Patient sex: F
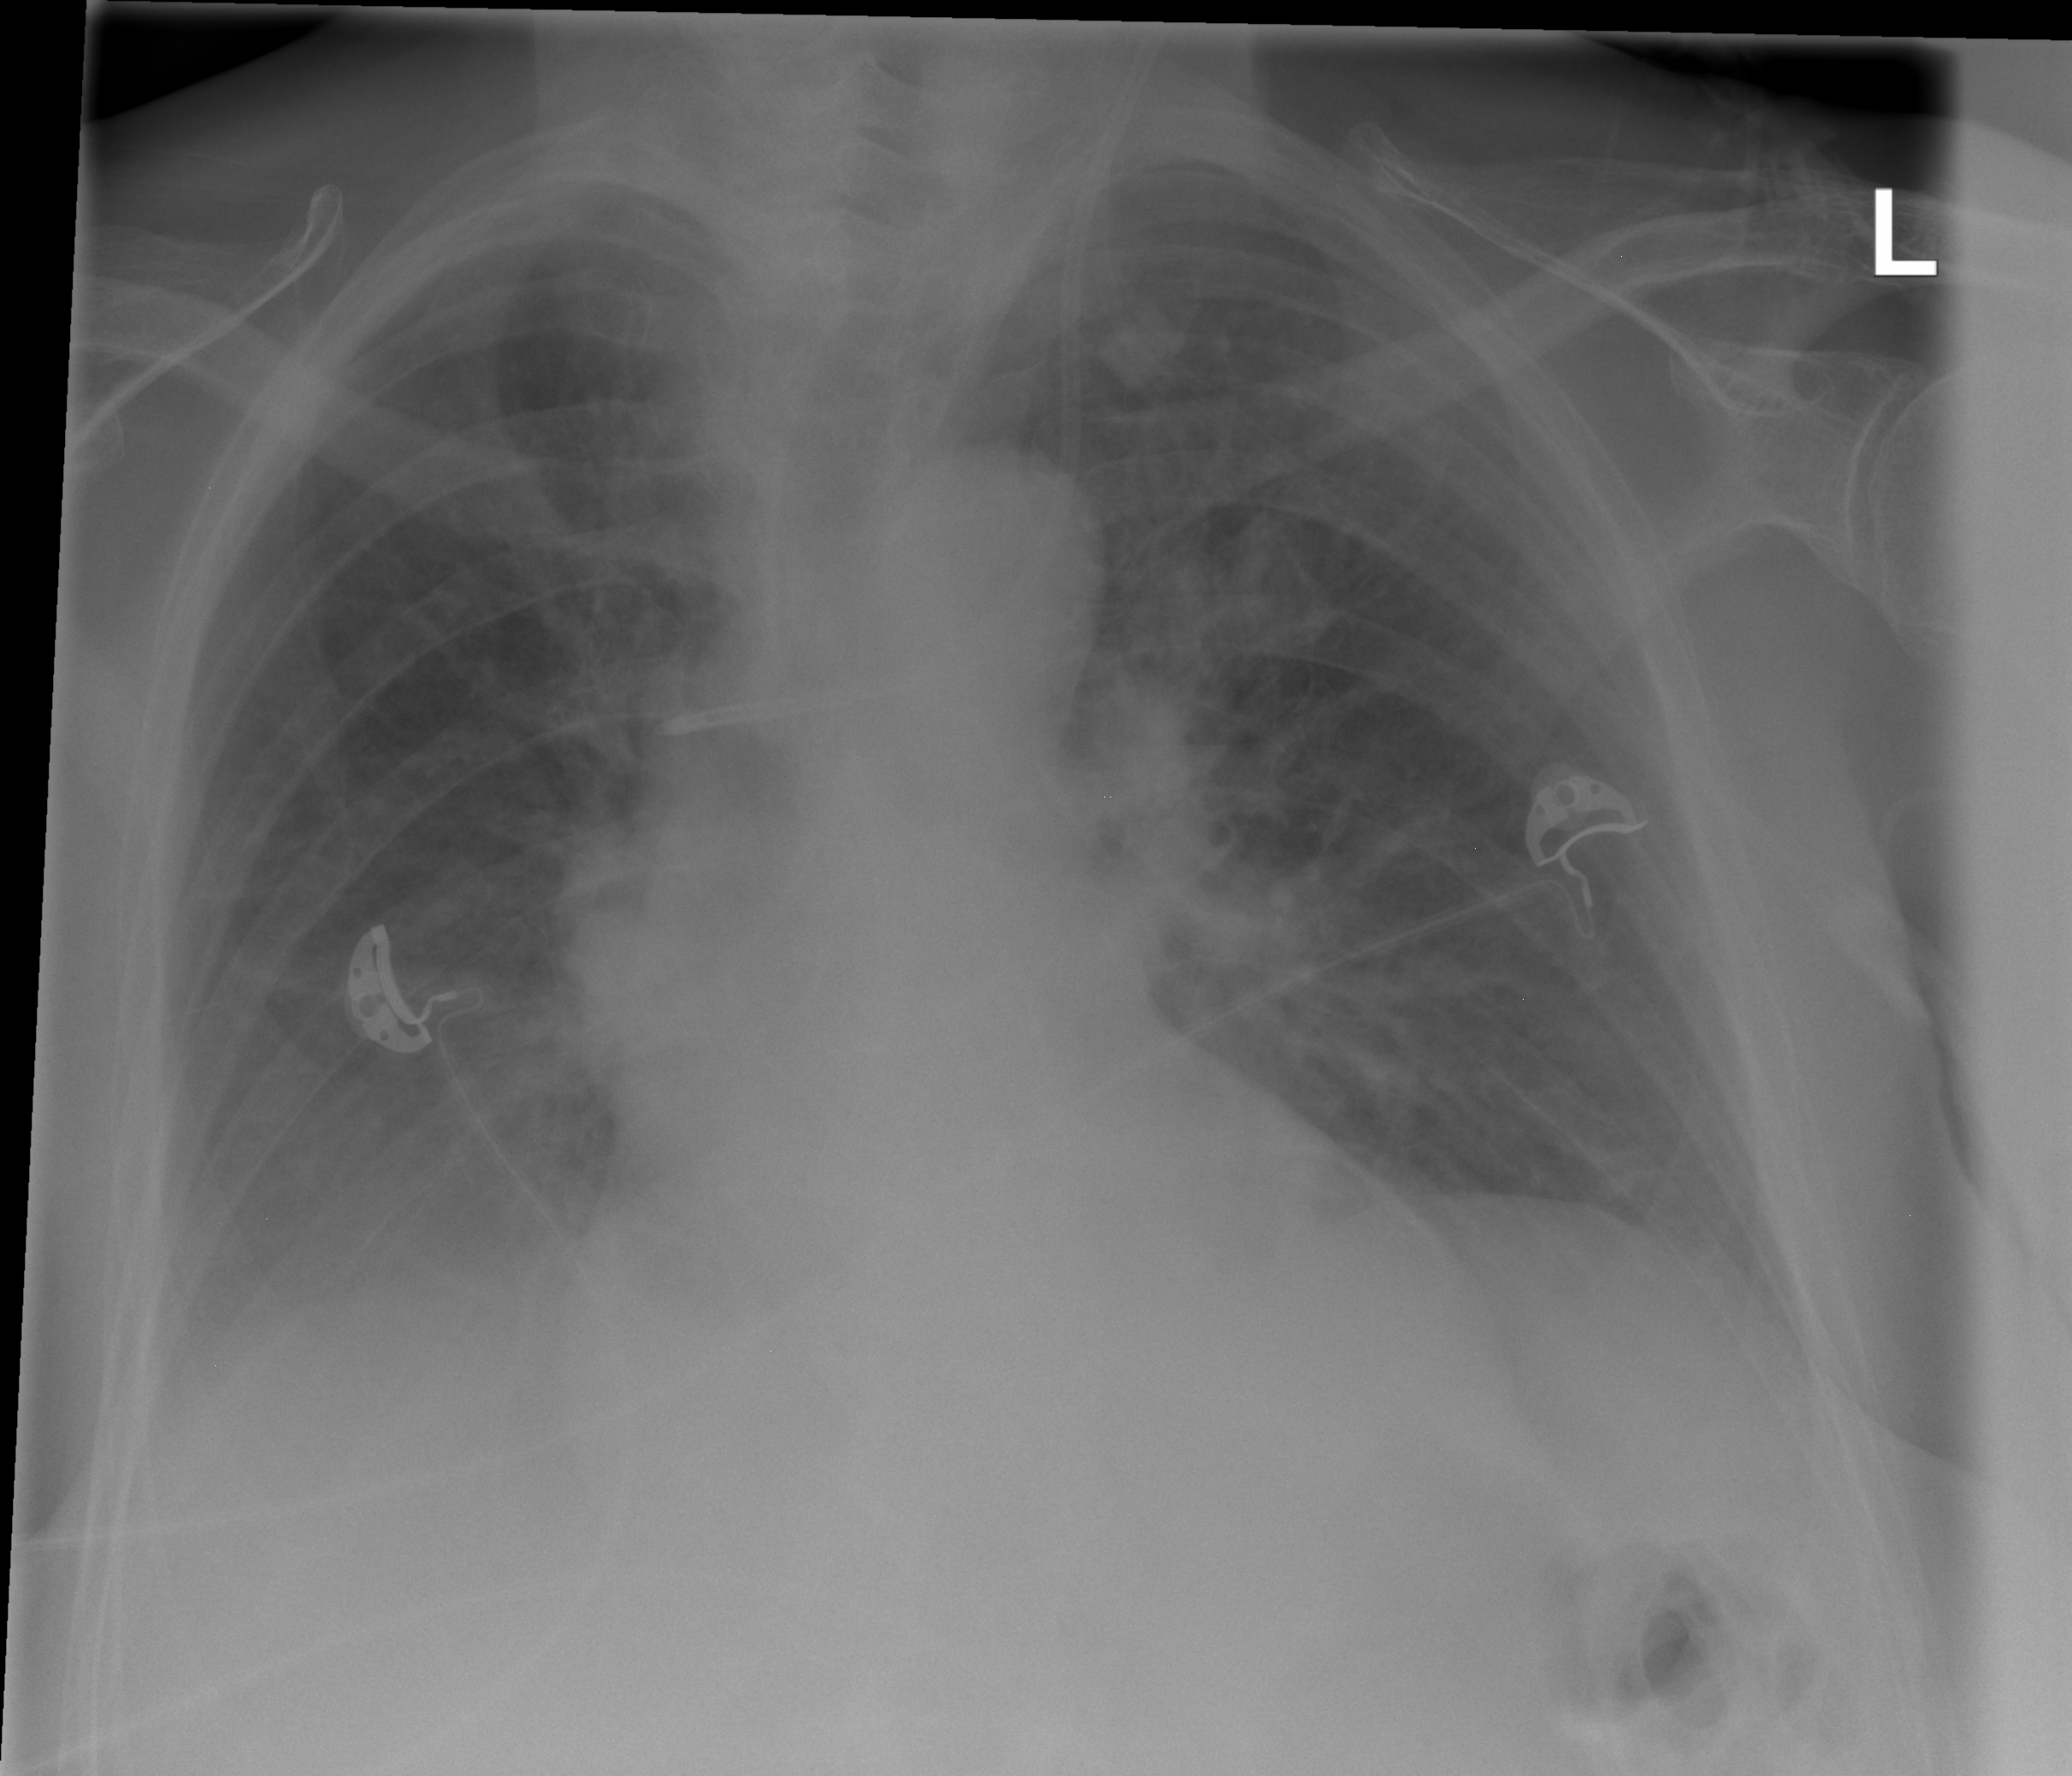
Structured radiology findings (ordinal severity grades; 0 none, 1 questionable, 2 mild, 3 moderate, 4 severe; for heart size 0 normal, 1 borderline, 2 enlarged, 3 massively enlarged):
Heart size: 0
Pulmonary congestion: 3
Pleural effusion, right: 2
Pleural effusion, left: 3
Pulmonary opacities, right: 0
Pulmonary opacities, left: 0
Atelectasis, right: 2
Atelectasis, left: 2